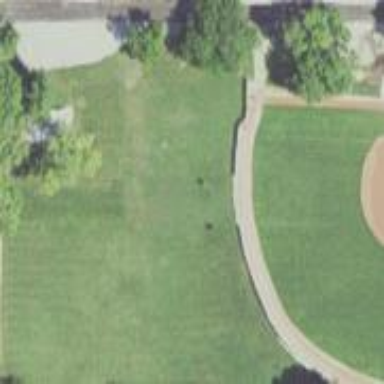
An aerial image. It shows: Baseball pitch for leisure land.